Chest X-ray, AP view. Patient: 45 years old, sex M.
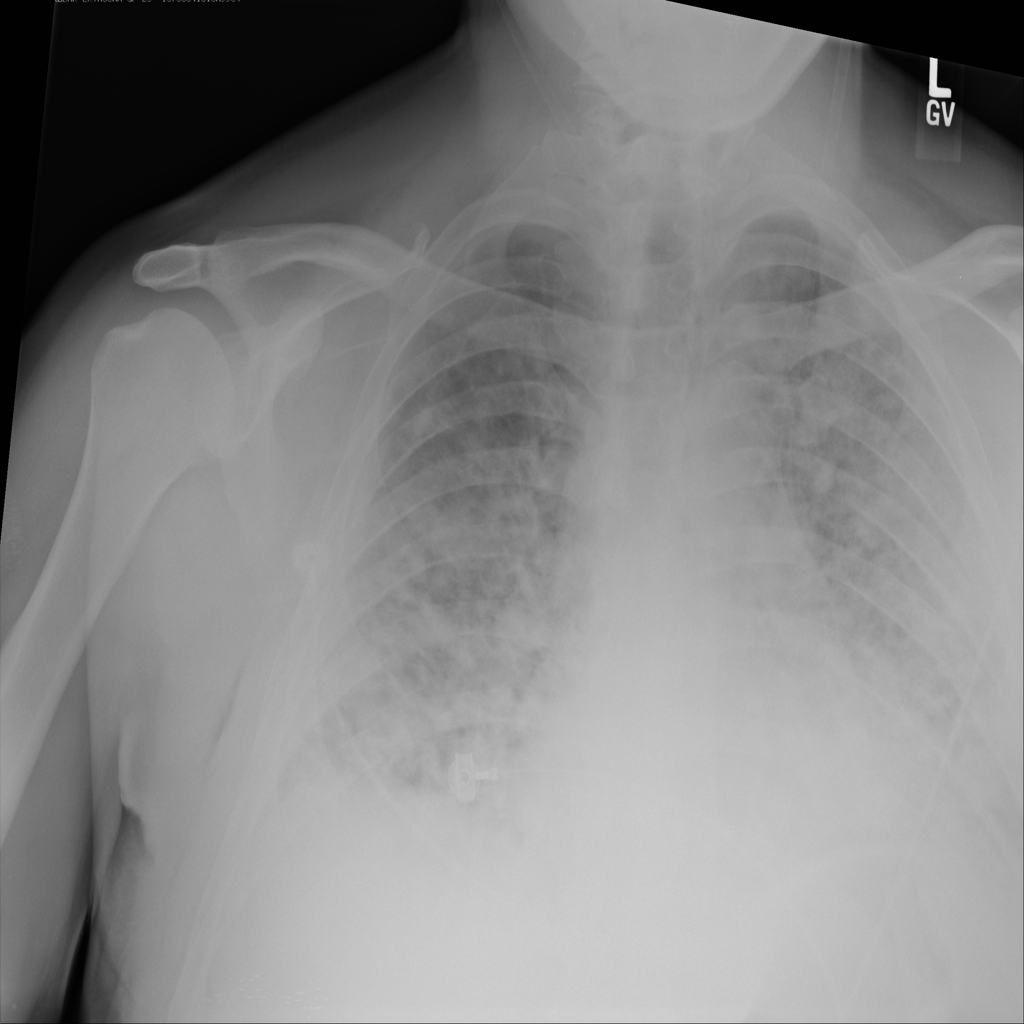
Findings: No Finding